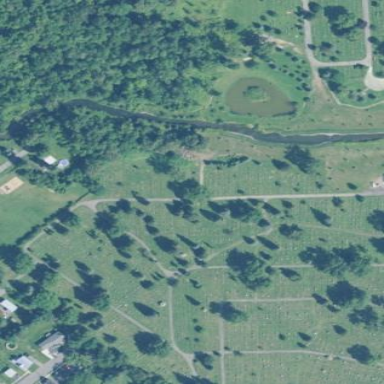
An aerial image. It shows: Cemetery.